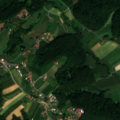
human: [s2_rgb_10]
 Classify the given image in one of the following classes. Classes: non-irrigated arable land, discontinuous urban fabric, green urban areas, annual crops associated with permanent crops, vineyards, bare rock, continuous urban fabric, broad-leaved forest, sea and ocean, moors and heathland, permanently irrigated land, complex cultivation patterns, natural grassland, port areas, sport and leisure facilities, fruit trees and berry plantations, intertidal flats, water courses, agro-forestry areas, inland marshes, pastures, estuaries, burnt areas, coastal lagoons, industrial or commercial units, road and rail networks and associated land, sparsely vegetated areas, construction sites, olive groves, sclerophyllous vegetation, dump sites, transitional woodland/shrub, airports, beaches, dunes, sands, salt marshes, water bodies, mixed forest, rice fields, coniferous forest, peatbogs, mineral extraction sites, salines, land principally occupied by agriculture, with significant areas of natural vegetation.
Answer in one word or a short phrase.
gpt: discontinuous urban fabric, complex cultivation patterns, broad-leaved forest